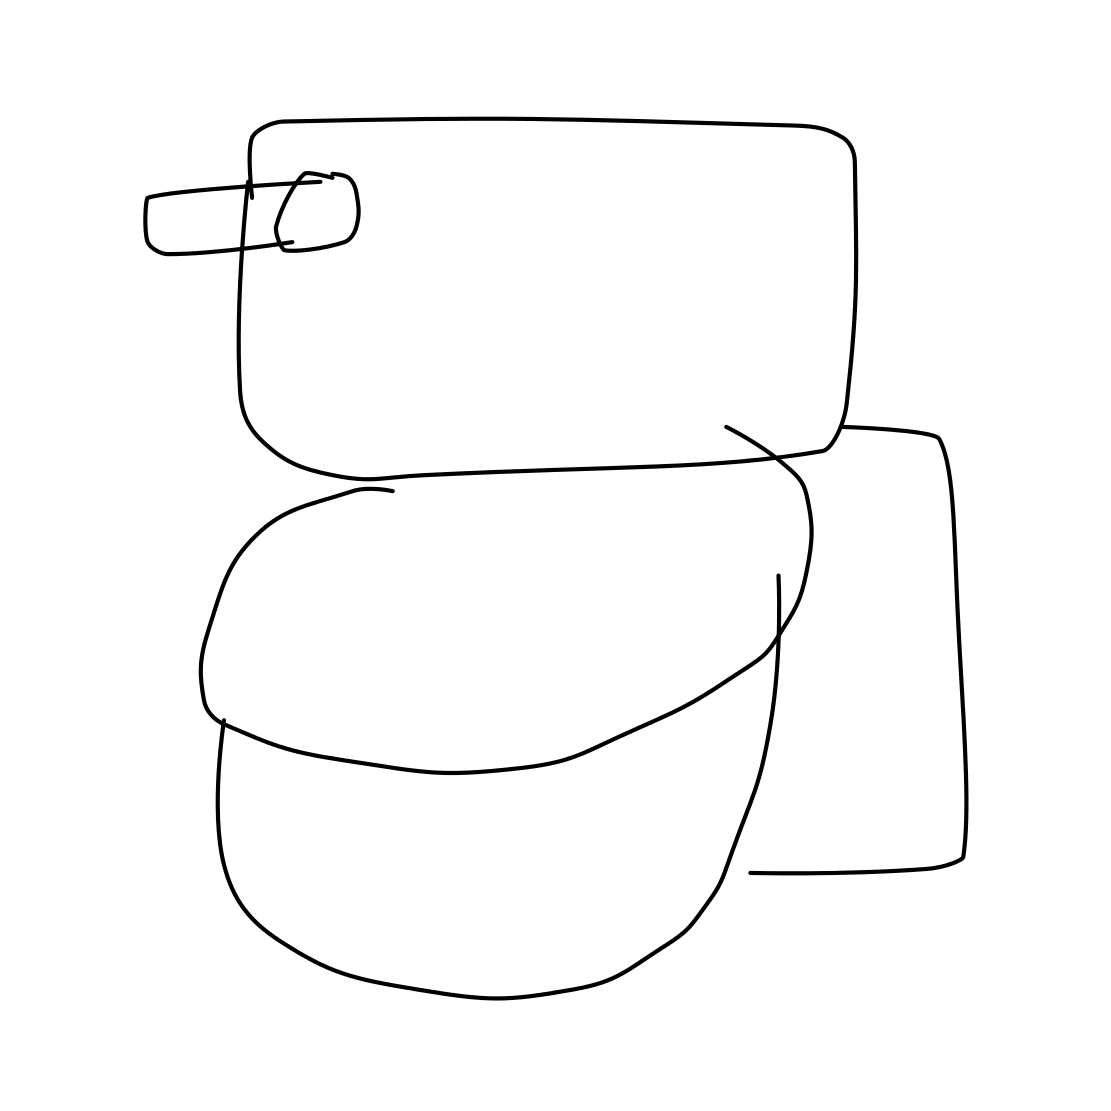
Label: toilet